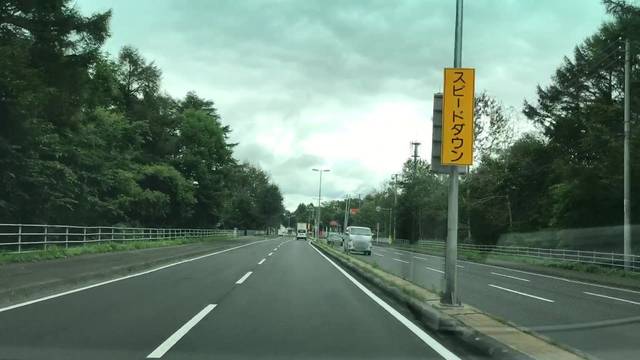
Region: Japan
Coordinates: 42.81, 141.634